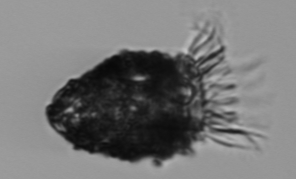
Label: Stenosemella_pacifica